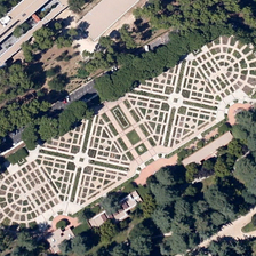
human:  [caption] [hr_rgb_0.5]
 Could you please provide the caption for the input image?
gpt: Two squares and two semicircles of lawns and some small paths form a square in the grove.

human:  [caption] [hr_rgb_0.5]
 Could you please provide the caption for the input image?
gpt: a lawn with some paths can be seen in the square among the woods .

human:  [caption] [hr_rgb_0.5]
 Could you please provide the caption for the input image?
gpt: it is a long beautiful square surrounded by lush green trees .

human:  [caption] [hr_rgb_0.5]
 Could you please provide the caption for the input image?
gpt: the symmetrical oval shaped square has many paths just looking like a maze .

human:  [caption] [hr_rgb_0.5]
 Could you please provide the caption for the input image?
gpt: Two squares and two semi-circular lawns, together with some paths, form a square in the grove.